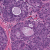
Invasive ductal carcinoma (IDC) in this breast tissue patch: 0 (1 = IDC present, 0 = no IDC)